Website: lowes
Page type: cart
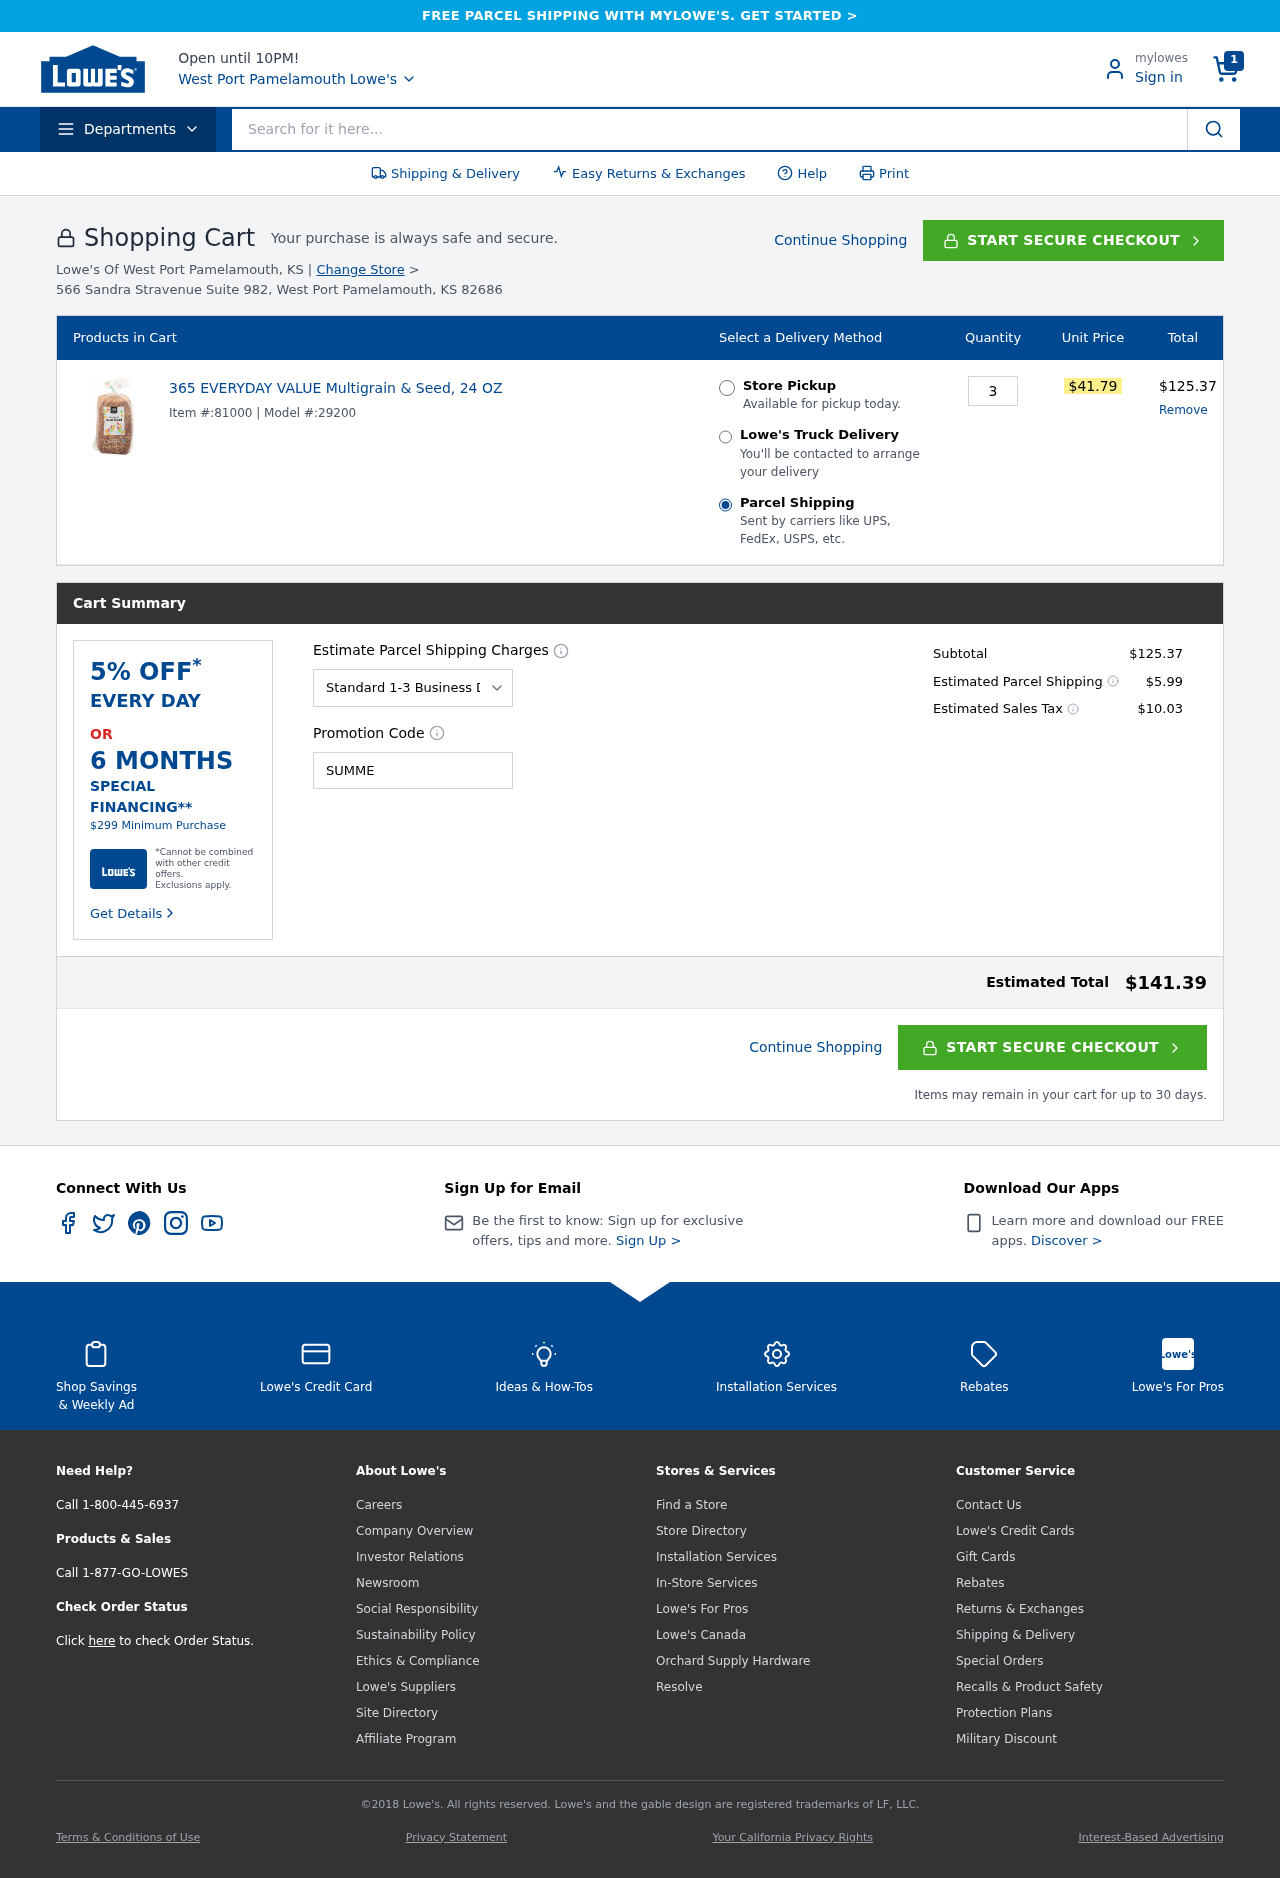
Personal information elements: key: PII_CITY
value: Port Pamelamouth
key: PII_CITY
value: West Port Pamelamouth
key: PII_POSTCODE
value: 82686
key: PII_PROMO_CODE
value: SUMMER98
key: PII_STREET
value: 566 Sandra Stravenue Suite 982
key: PII_STATE_ABBR
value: KS
Product elements: key: PRODUCT1_NAME
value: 365 EVERYDAY VALUE Multigrain & Seed, 24 OZ
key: PRODUCT1_PRICE
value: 41.79
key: PRODUCT1_QUANTITY
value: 3
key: PRODUCT1_MODEL
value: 29200
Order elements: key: ORDER_NUM_ITEMS
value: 1
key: ORDER_ITEM_ID
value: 81000
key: ORDER_LINE_TOTAL
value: $125.37
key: ORDER_SUBTOTAL
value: $125.37
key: ORDER_SHIPPING_COST
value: $5.99
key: ORDER_TAX
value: $10.03
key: ORDER_TOTAL
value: $141.39
Search elements: key: HEADER_SEARCH
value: Search for it here...